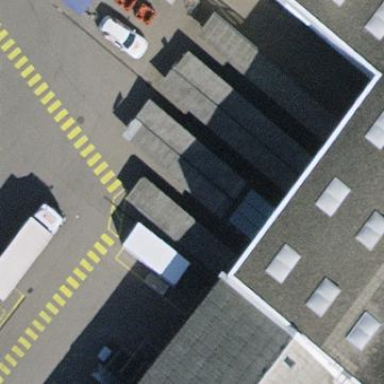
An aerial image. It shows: Building with bicycle parking shed.